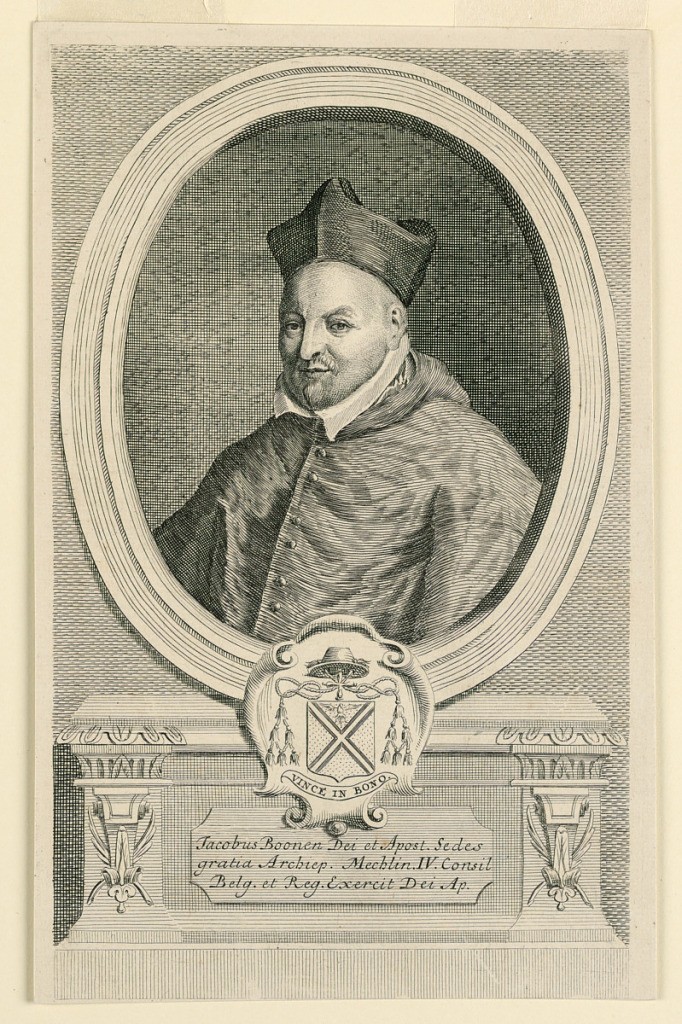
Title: Portrait of Jacobus Boonan, Archbishop of Mechlin
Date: ca. 1700-1730
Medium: Engraving on paper
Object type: Print
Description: Within an oval frame is the bust portrait of a cleric, wearing a beretta and short van dyck beard; he is fat. Below, his escutcheon and motto, and inscription.